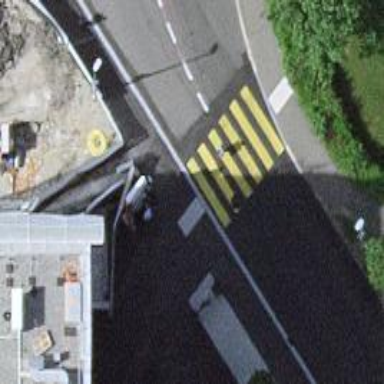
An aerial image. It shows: Uncontrolled road crossing with markings.